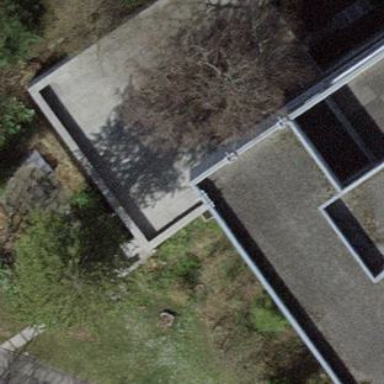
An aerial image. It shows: School building.